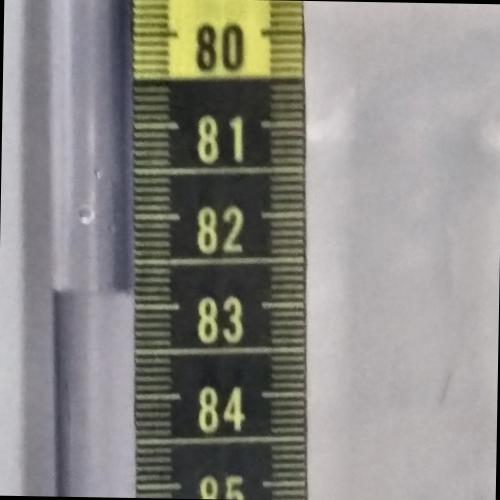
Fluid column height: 82.8 cm